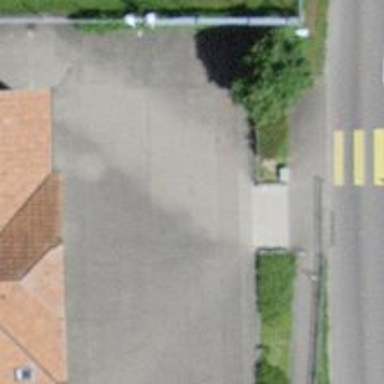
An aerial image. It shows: Asphalt steps along the road.